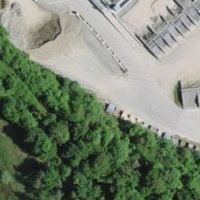
EUNIS habitat code: 56
Species observed at this site:
Himantoglossum hircinum